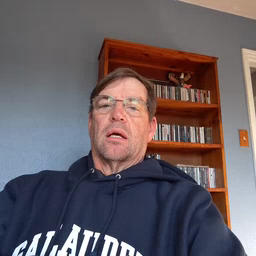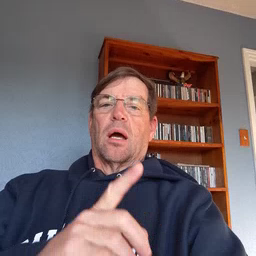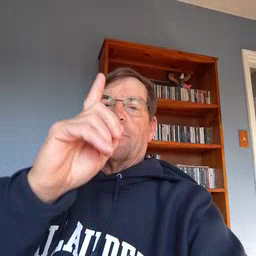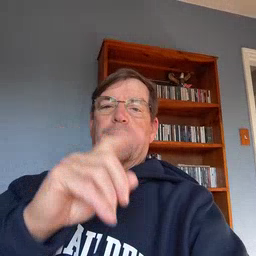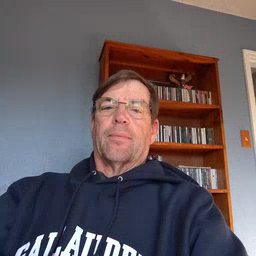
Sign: up